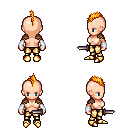
a pixel art fantasy rpg character, female body template, human, light skin, leather shoulder armor, gold greaves, light blonde mohawk hairstyle, white cloth bracers, gold boots, dagger, four views (front, back, left, right), 2x2 character sprite sheet, small pixel art, hard edges, no anti-aliasing